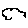
Label: cloud